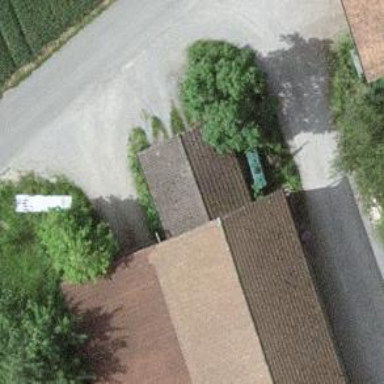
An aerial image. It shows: Garage.